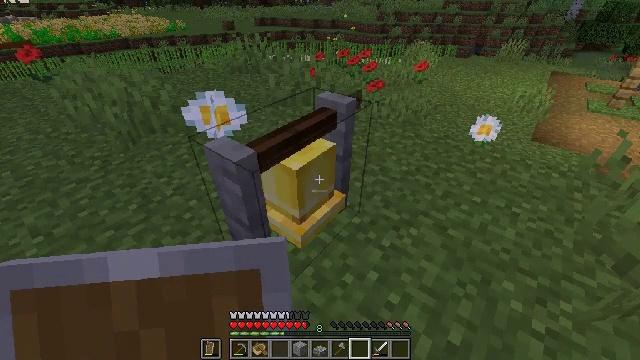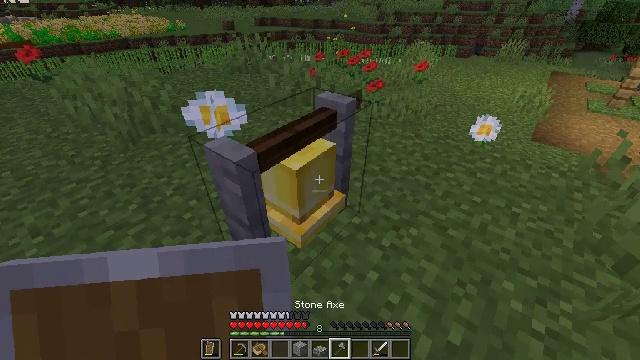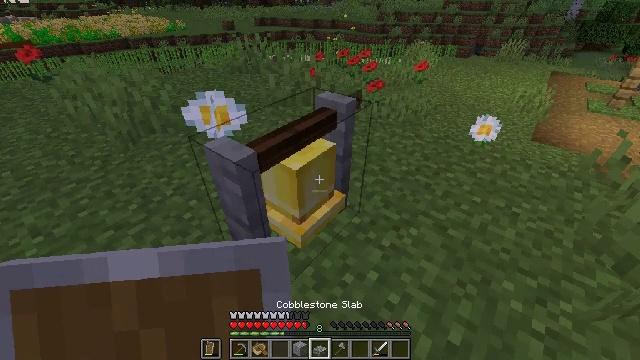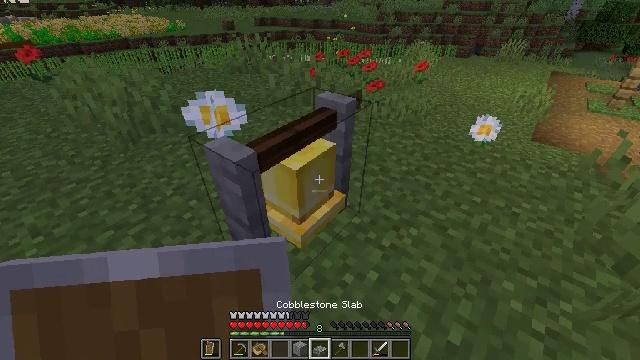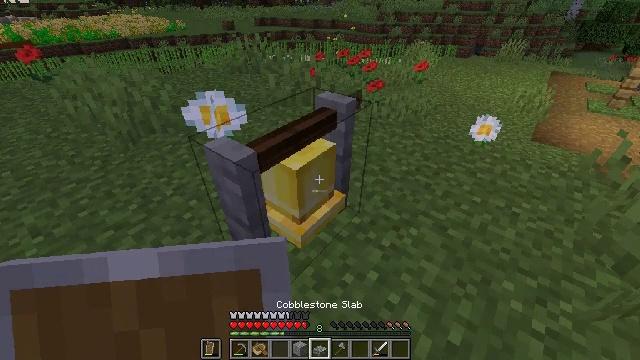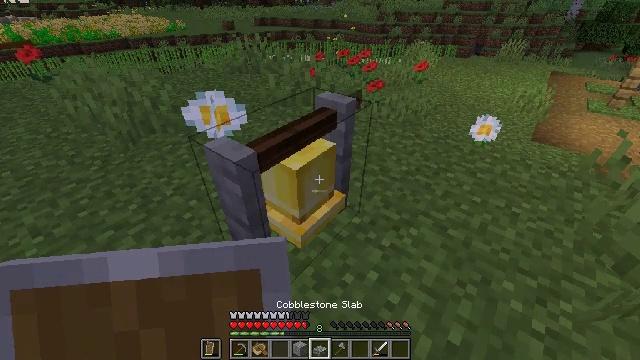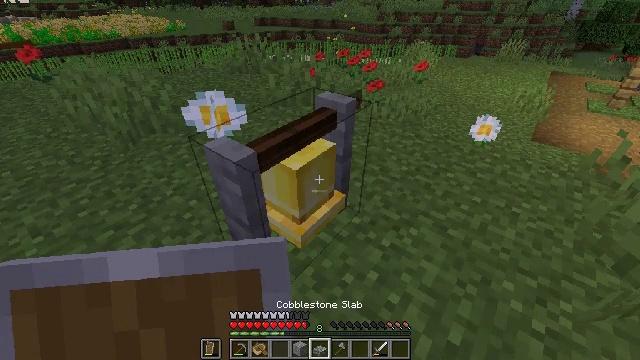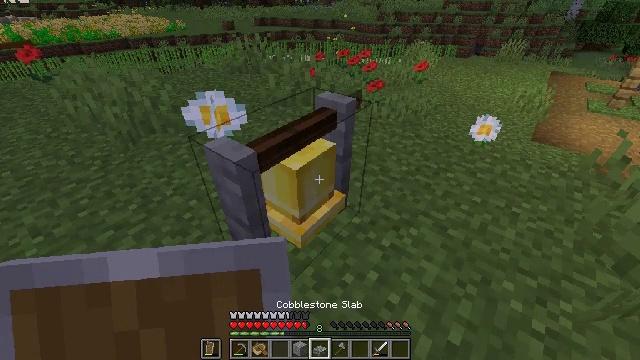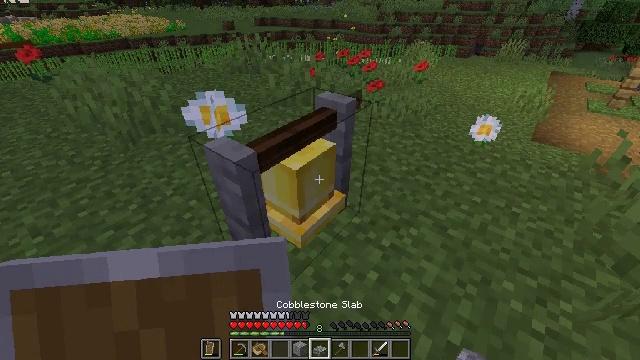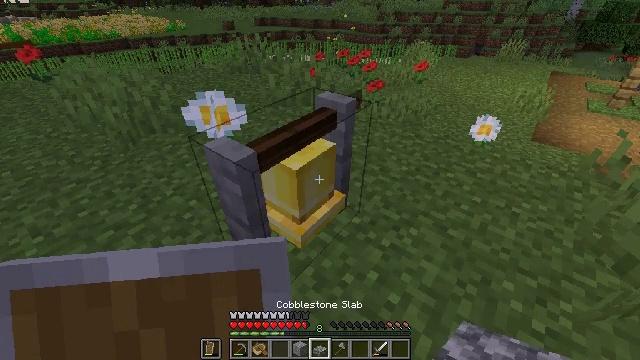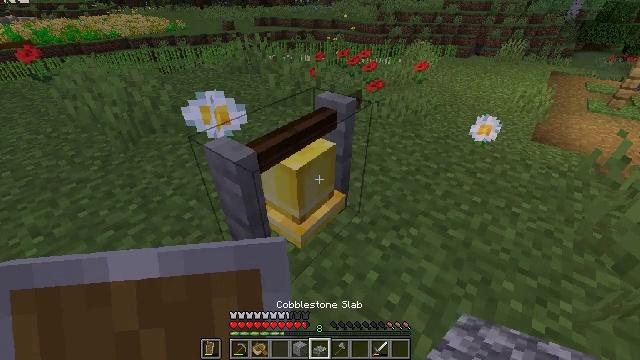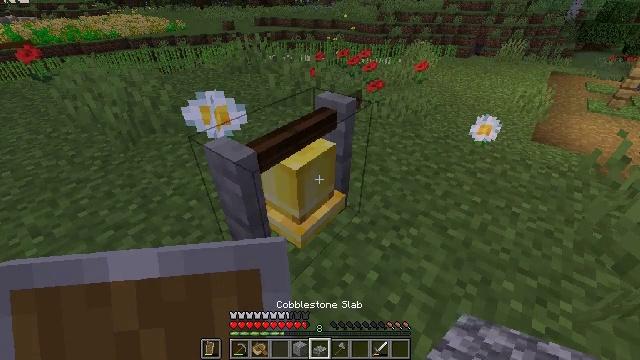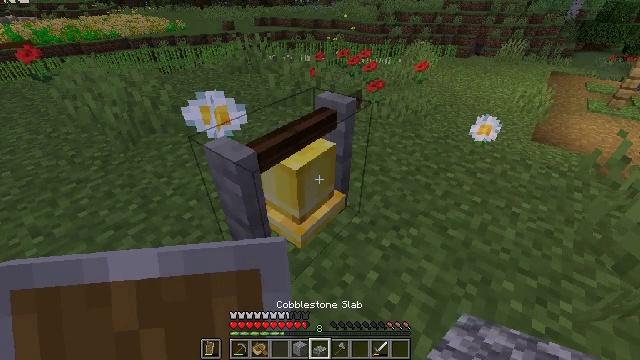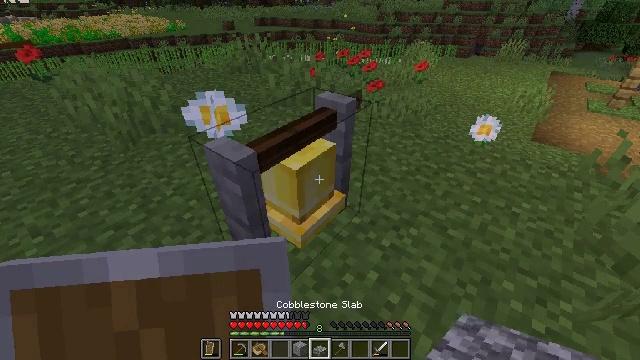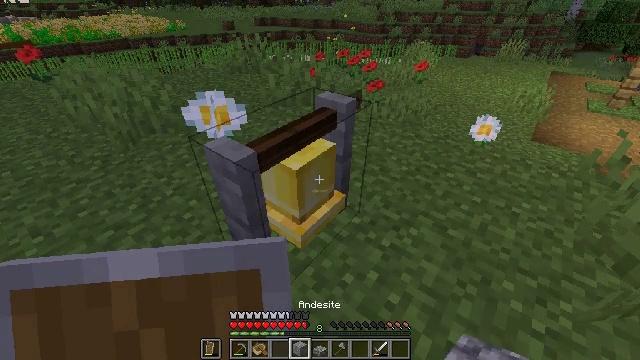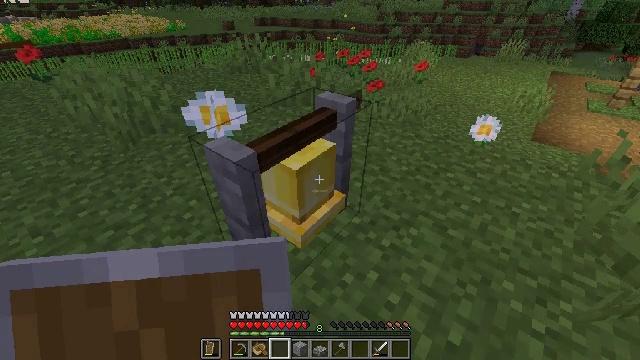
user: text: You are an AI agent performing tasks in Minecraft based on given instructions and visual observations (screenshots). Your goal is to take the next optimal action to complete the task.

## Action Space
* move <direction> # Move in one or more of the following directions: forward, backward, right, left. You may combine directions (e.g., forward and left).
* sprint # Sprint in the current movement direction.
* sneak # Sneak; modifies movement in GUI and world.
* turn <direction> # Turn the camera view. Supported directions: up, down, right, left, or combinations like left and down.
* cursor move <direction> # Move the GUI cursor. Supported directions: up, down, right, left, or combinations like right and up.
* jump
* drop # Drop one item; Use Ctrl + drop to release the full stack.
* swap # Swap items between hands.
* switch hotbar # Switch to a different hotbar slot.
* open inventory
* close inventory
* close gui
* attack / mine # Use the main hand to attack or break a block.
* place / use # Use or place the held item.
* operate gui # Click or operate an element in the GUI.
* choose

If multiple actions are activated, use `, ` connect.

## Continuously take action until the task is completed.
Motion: motion action
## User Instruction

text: Break the bell in the village.
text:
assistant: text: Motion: no_op
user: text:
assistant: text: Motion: no_op
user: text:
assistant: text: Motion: no_op
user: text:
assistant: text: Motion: no_op
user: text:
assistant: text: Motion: no_op
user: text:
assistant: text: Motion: no_op
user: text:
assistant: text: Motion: no_op
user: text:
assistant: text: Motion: no_op
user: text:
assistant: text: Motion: no_op
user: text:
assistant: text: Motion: no_op
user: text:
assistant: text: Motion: no_op
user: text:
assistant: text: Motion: no_op
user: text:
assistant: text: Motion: no_op
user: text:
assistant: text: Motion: no_op
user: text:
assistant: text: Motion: no_op
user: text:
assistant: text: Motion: no_op
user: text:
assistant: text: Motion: no_op
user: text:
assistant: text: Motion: no_op
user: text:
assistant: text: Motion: no_op
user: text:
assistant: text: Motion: no_op
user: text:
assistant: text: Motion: no_op
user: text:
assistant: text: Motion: no_op
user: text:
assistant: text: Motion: no_op
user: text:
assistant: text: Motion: no_op
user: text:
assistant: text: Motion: no_op
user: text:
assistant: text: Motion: no_op
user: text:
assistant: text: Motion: no_op
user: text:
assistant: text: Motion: no_op
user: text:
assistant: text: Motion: no_op
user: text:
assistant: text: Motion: no_op